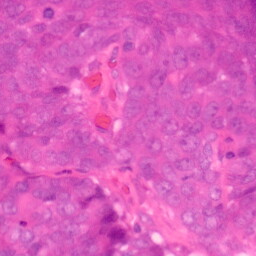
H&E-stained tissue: Colon